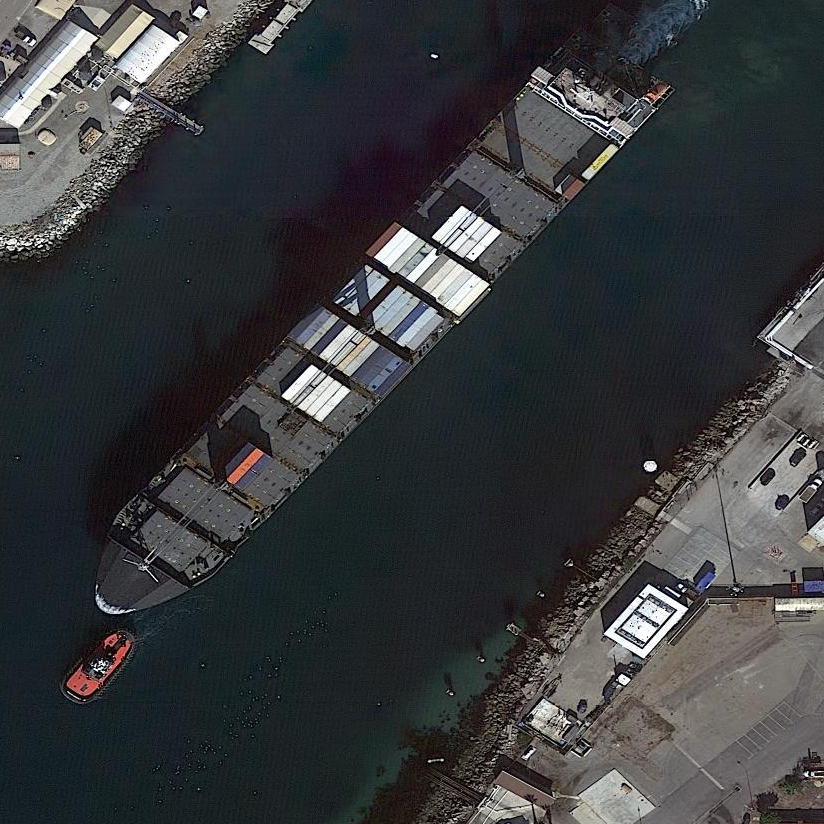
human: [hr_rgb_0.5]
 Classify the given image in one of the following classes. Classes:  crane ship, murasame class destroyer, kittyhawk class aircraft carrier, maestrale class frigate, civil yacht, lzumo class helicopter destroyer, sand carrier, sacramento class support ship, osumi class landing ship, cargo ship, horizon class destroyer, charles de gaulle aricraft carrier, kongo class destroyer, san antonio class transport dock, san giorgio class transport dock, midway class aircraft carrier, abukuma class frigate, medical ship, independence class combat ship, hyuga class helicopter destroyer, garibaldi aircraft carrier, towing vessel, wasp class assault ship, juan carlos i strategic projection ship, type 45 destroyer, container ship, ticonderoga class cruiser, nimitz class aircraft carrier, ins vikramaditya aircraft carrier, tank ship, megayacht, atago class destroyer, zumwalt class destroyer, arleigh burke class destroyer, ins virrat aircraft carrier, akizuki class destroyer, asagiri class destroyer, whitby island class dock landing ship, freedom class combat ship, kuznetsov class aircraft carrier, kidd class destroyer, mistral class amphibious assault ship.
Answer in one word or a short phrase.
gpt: Container ship